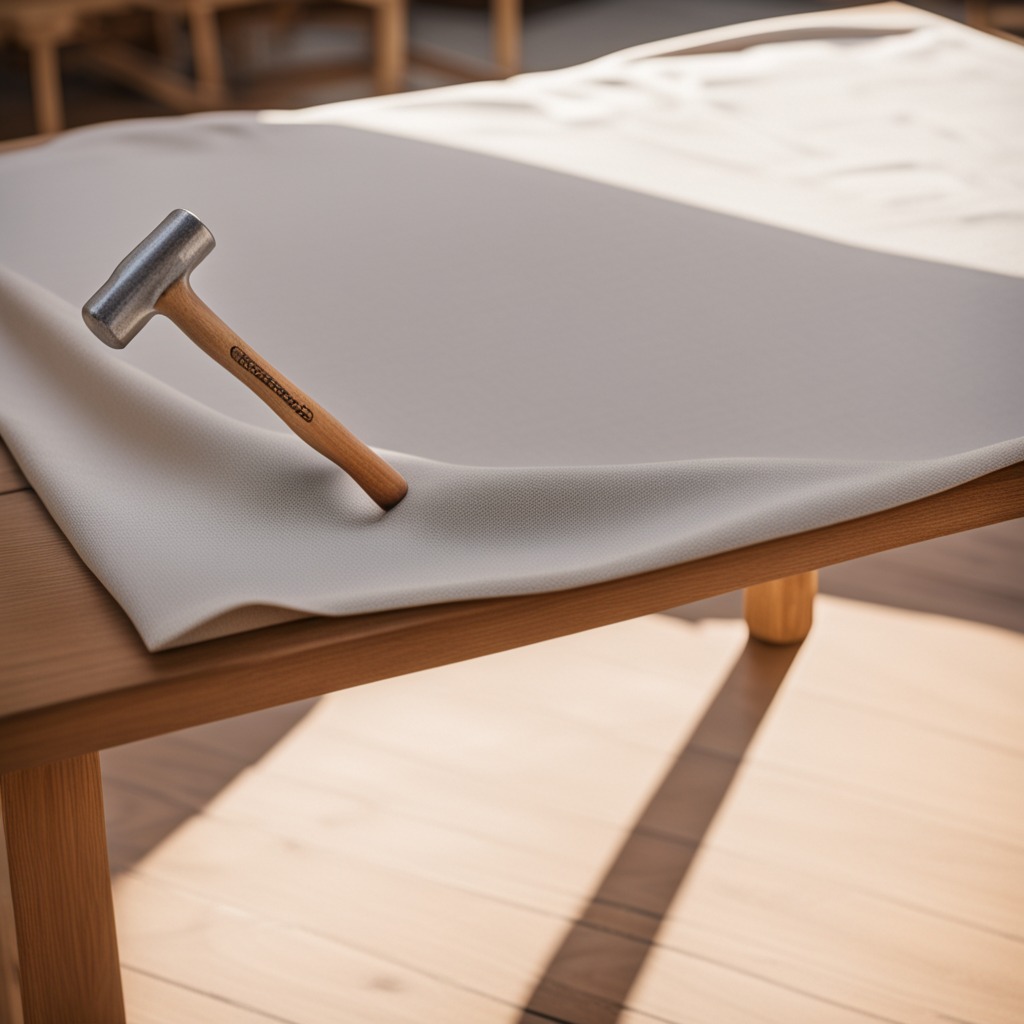
A hammer lying on a wooden table in an outdoor workshop during daytime bright natural light soft shadows worn but beneath the cloth.